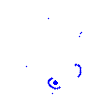
Particle: pion